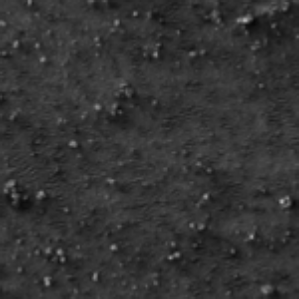
Label: frost